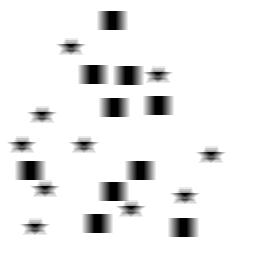
Squares: 10
Triangles: 0
Stars: 10
Total shapes: 20